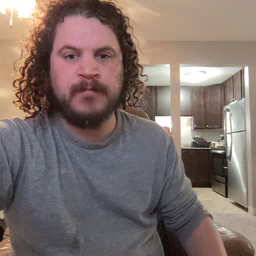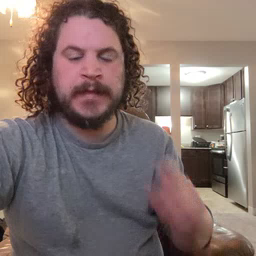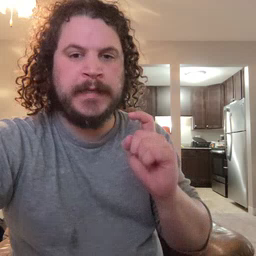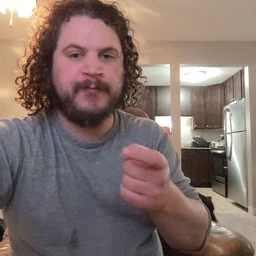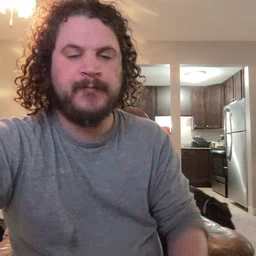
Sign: gift